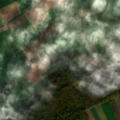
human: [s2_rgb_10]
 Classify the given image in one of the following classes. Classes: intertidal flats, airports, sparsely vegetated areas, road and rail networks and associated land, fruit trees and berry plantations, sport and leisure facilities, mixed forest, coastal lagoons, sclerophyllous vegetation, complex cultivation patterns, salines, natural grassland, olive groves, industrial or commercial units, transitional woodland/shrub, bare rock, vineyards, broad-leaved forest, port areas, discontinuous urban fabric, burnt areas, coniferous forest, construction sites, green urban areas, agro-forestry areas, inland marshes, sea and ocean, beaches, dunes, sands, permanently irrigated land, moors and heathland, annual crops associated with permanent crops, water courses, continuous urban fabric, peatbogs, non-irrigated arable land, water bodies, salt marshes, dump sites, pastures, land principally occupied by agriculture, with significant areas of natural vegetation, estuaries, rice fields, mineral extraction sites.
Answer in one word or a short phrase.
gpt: non-irrigated arable land, pastures, complex cultivation patterns, broad-leaved forest